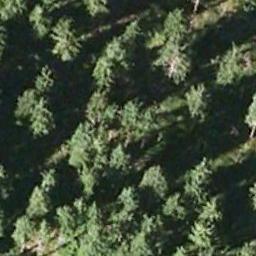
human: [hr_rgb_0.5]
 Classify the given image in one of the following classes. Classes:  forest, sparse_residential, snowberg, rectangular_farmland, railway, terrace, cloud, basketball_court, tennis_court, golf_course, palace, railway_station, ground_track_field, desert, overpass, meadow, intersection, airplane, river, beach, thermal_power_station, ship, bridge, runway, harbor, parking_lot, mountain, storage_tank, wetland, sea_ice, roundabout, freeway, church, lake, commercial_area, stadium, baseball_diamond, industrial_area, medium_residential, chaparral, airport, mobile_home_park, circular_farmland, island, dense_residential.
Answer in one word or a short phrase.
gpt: forest